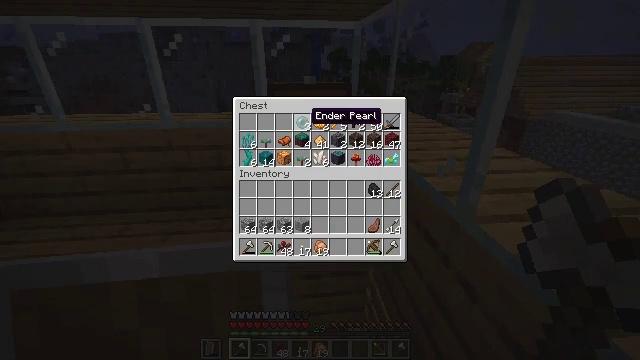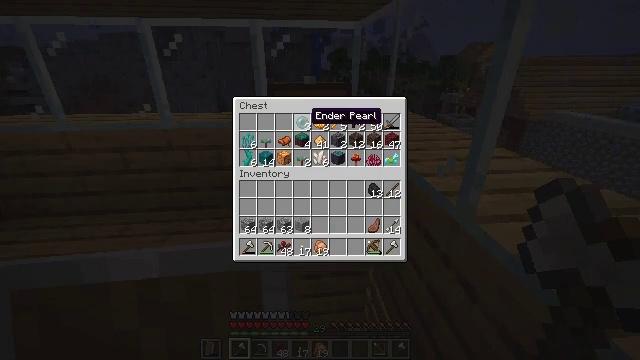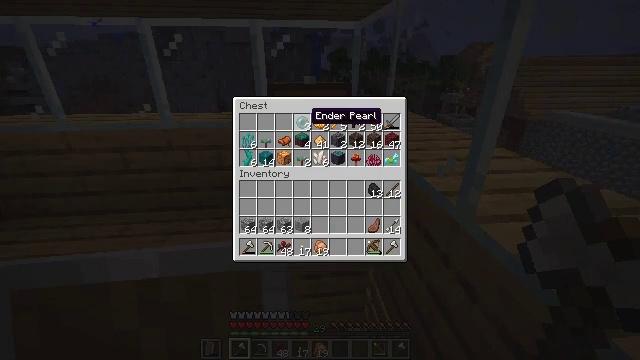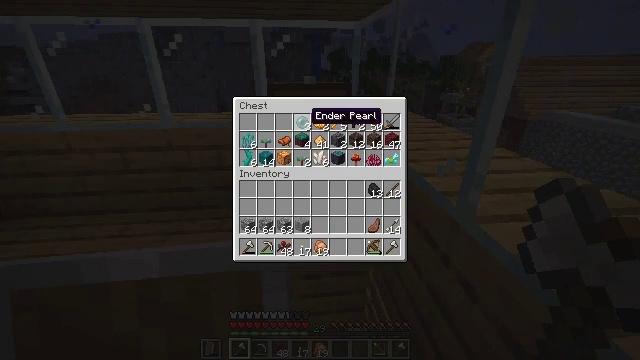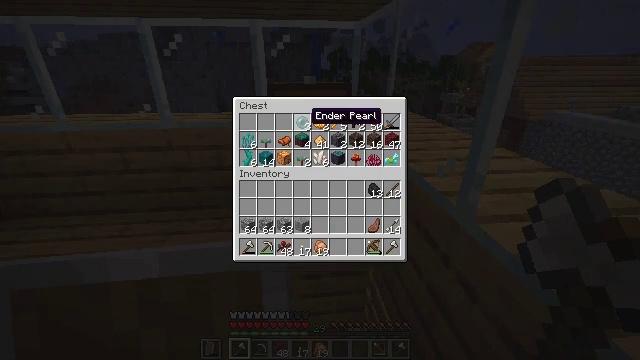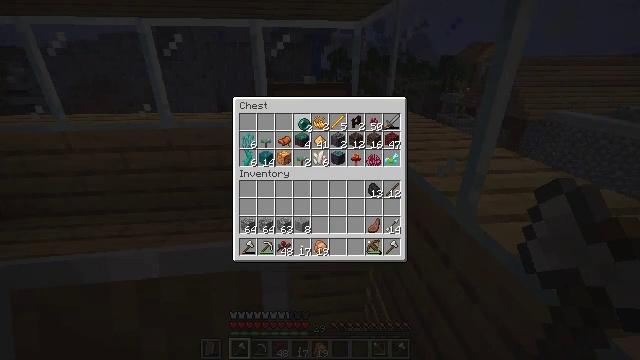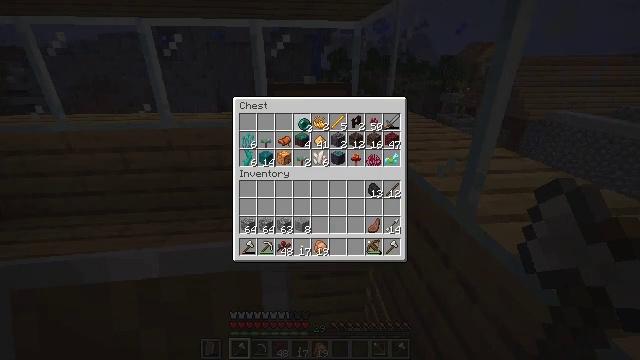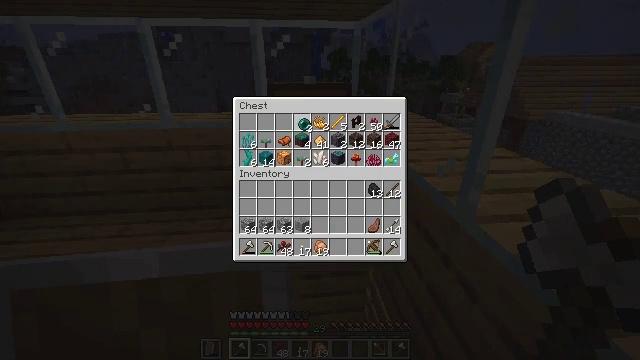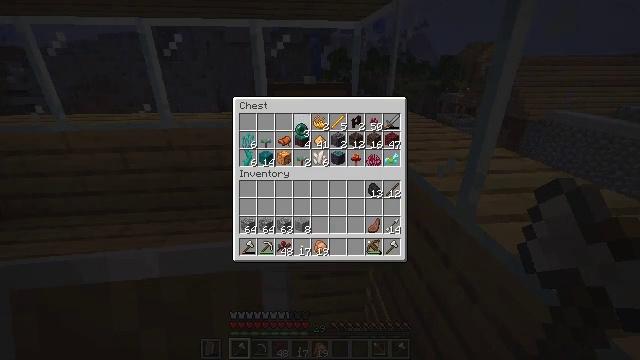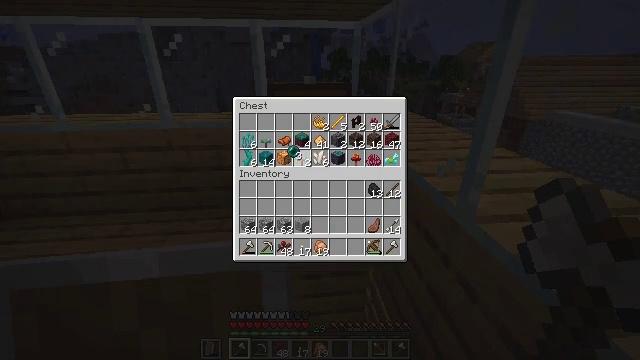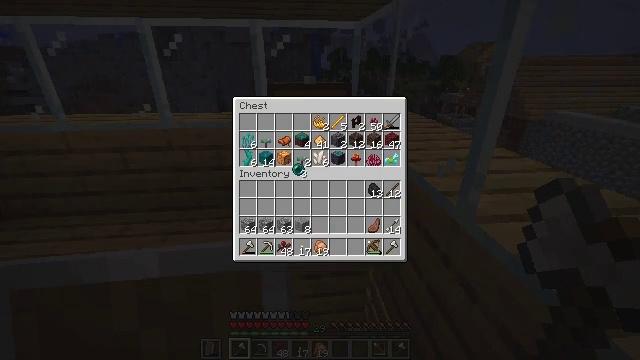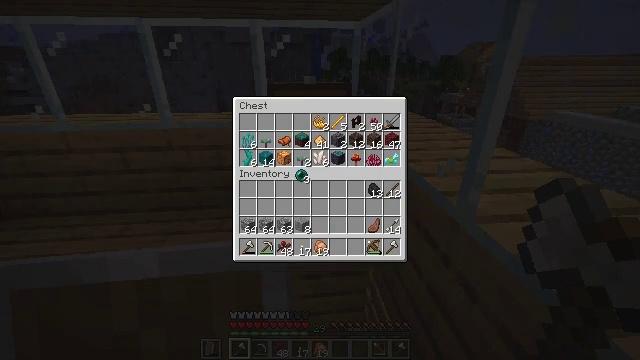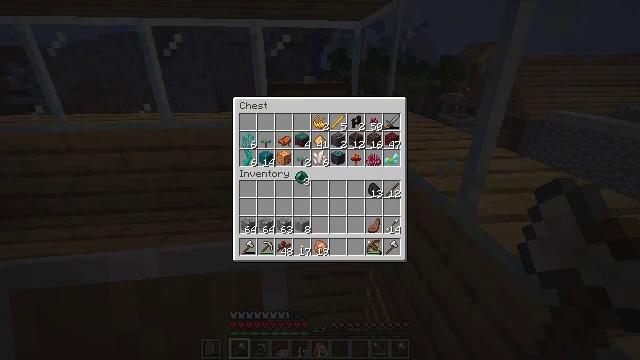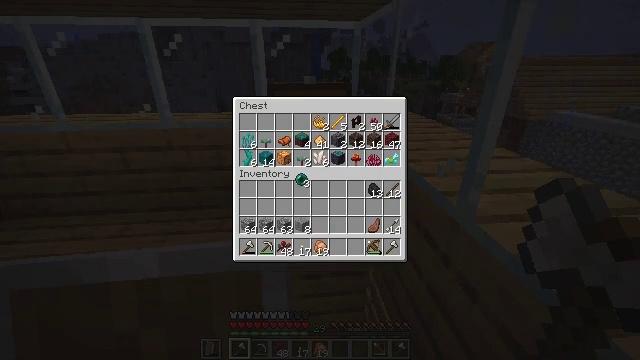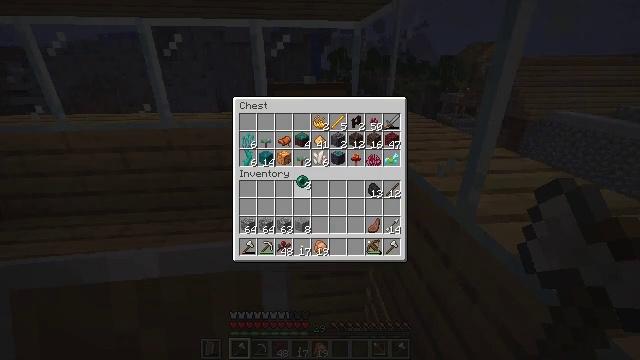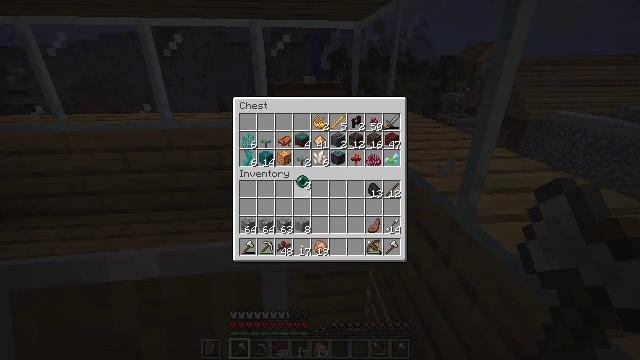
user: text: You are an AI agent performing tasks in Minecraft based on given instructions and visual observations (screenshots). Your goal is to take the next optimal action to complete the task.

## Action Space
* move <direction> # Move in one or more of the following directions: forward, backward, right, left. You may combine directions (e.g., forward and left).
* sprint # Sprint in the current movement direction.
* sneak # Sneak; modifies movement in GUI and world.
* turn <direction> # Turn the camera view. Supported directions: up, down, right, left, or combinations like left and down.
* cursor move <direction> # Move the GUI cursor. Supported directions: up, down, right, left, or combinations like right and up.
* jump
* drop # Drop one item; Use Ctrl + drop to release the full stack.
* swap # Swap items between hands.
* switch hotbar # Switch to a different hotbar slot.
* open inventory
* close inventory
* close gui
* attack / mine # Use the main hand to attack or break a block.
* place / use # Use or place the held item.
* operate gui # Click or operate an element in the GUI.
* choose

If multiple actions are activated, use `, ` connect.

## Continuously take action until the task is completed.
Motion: motion action
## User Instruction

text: Craft an ender eye in the crafting table.
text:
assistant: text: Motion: no_op
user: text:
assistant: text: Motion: no_op
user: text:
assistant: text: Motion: no_op
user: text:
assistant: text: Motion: no_op
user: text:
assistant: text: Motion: operate gui
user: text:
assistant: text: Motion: operate gui
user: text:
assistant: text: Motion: operate gui
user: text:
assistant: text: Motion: no_op
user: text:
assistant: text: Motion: cursor move left and down
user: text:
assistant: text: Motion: cursor move down
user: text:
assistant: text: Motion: no_op
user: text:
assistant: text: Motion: no_op
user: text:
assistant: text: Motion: no_op
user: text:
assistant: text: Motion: no_op
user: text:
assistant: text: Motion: no_op
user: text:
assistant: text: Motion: no_op
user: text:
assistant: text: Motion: choose
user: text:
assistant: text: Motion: choose
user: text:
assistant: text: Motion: choose
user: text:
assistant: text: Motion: choose
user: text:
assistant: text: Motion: no_op
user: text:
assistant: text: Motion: no_op
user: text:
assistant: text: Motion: no_op
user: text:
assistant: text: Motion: cursor move up
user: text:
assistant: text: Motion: cursor move up
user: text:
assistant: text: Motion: no_op
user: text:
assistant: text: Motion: no_op
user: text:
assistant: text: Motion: no_op
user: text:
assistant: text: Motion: no_op
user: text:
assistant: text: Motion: no_op